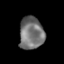
Tissue: lung
Cell type: T cells
Senescence score: 0.2261
Nuclear area (px): 771
Mean DAPI intensity: 115.712